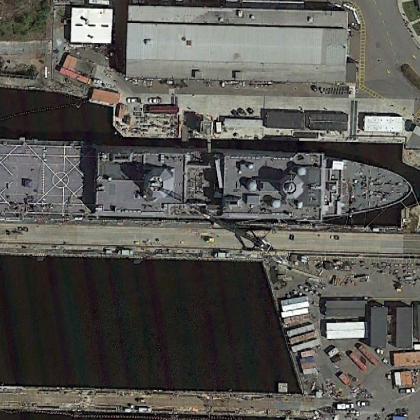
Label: combat